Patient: sex M, age 22
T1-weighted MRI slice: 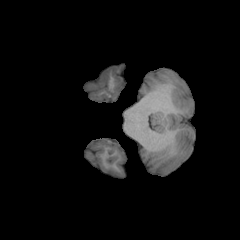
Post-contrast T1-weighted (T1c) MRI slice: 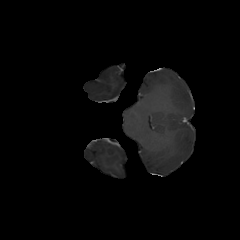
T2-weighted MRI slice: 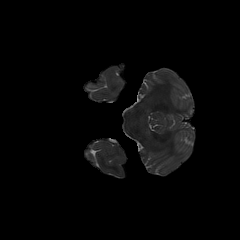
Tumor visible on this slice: no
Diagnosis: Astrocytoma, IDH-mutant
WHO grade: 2